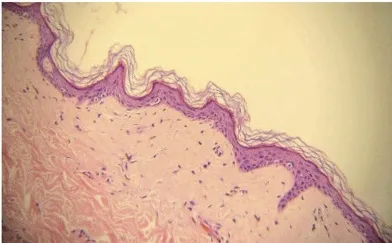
Biopsy with H&E staining of depigmented macule, x20 magnification.
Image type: pathology (h&e)